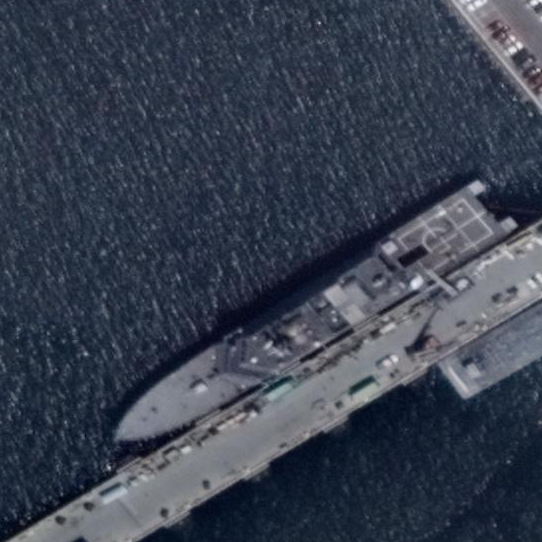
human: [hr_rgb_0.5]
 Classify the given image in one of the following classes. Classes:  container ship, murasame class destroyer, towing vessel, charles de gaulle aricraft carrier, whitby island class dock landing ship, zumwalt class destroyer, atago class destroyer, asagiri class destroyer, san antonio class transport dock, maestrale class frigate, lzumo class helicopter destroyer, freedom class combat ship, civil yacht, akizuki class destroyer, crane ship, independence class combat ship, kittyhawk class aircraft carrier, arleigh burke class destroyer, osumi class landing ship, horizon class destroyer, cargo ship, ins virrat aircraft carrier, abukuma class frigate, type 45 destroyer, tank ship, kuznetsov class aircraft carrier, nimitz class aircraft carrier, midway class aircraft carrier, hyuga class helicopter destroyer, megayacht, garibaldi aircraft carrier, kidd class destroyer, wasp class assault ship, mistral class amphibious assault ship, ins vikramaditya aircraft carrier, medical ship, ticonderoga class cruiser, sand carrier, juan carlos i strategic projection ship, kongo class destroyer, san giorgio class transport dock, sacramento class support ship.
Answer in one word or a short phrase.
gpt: Freedom class combat ship